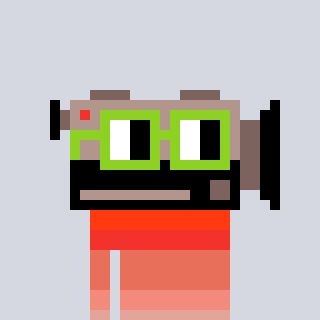
a pixel art character with square light green glasses, a camcorder-shaped head and a gunk-colored body on a cool background